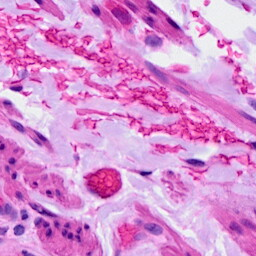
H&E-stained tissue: Ovarian